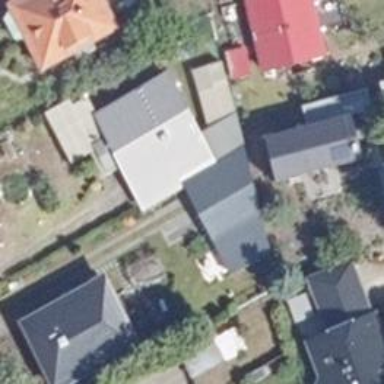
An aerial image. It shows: Detached building.